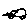
Label: car